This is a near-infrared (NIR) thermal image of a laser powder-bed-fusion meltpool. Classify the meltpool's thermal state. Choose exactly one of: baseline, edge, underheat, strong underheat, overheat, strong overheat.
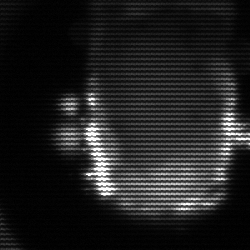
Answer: baseline